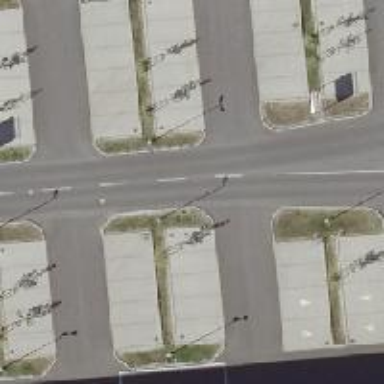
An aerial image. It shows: Asphalt parking aisle road.